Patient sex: F
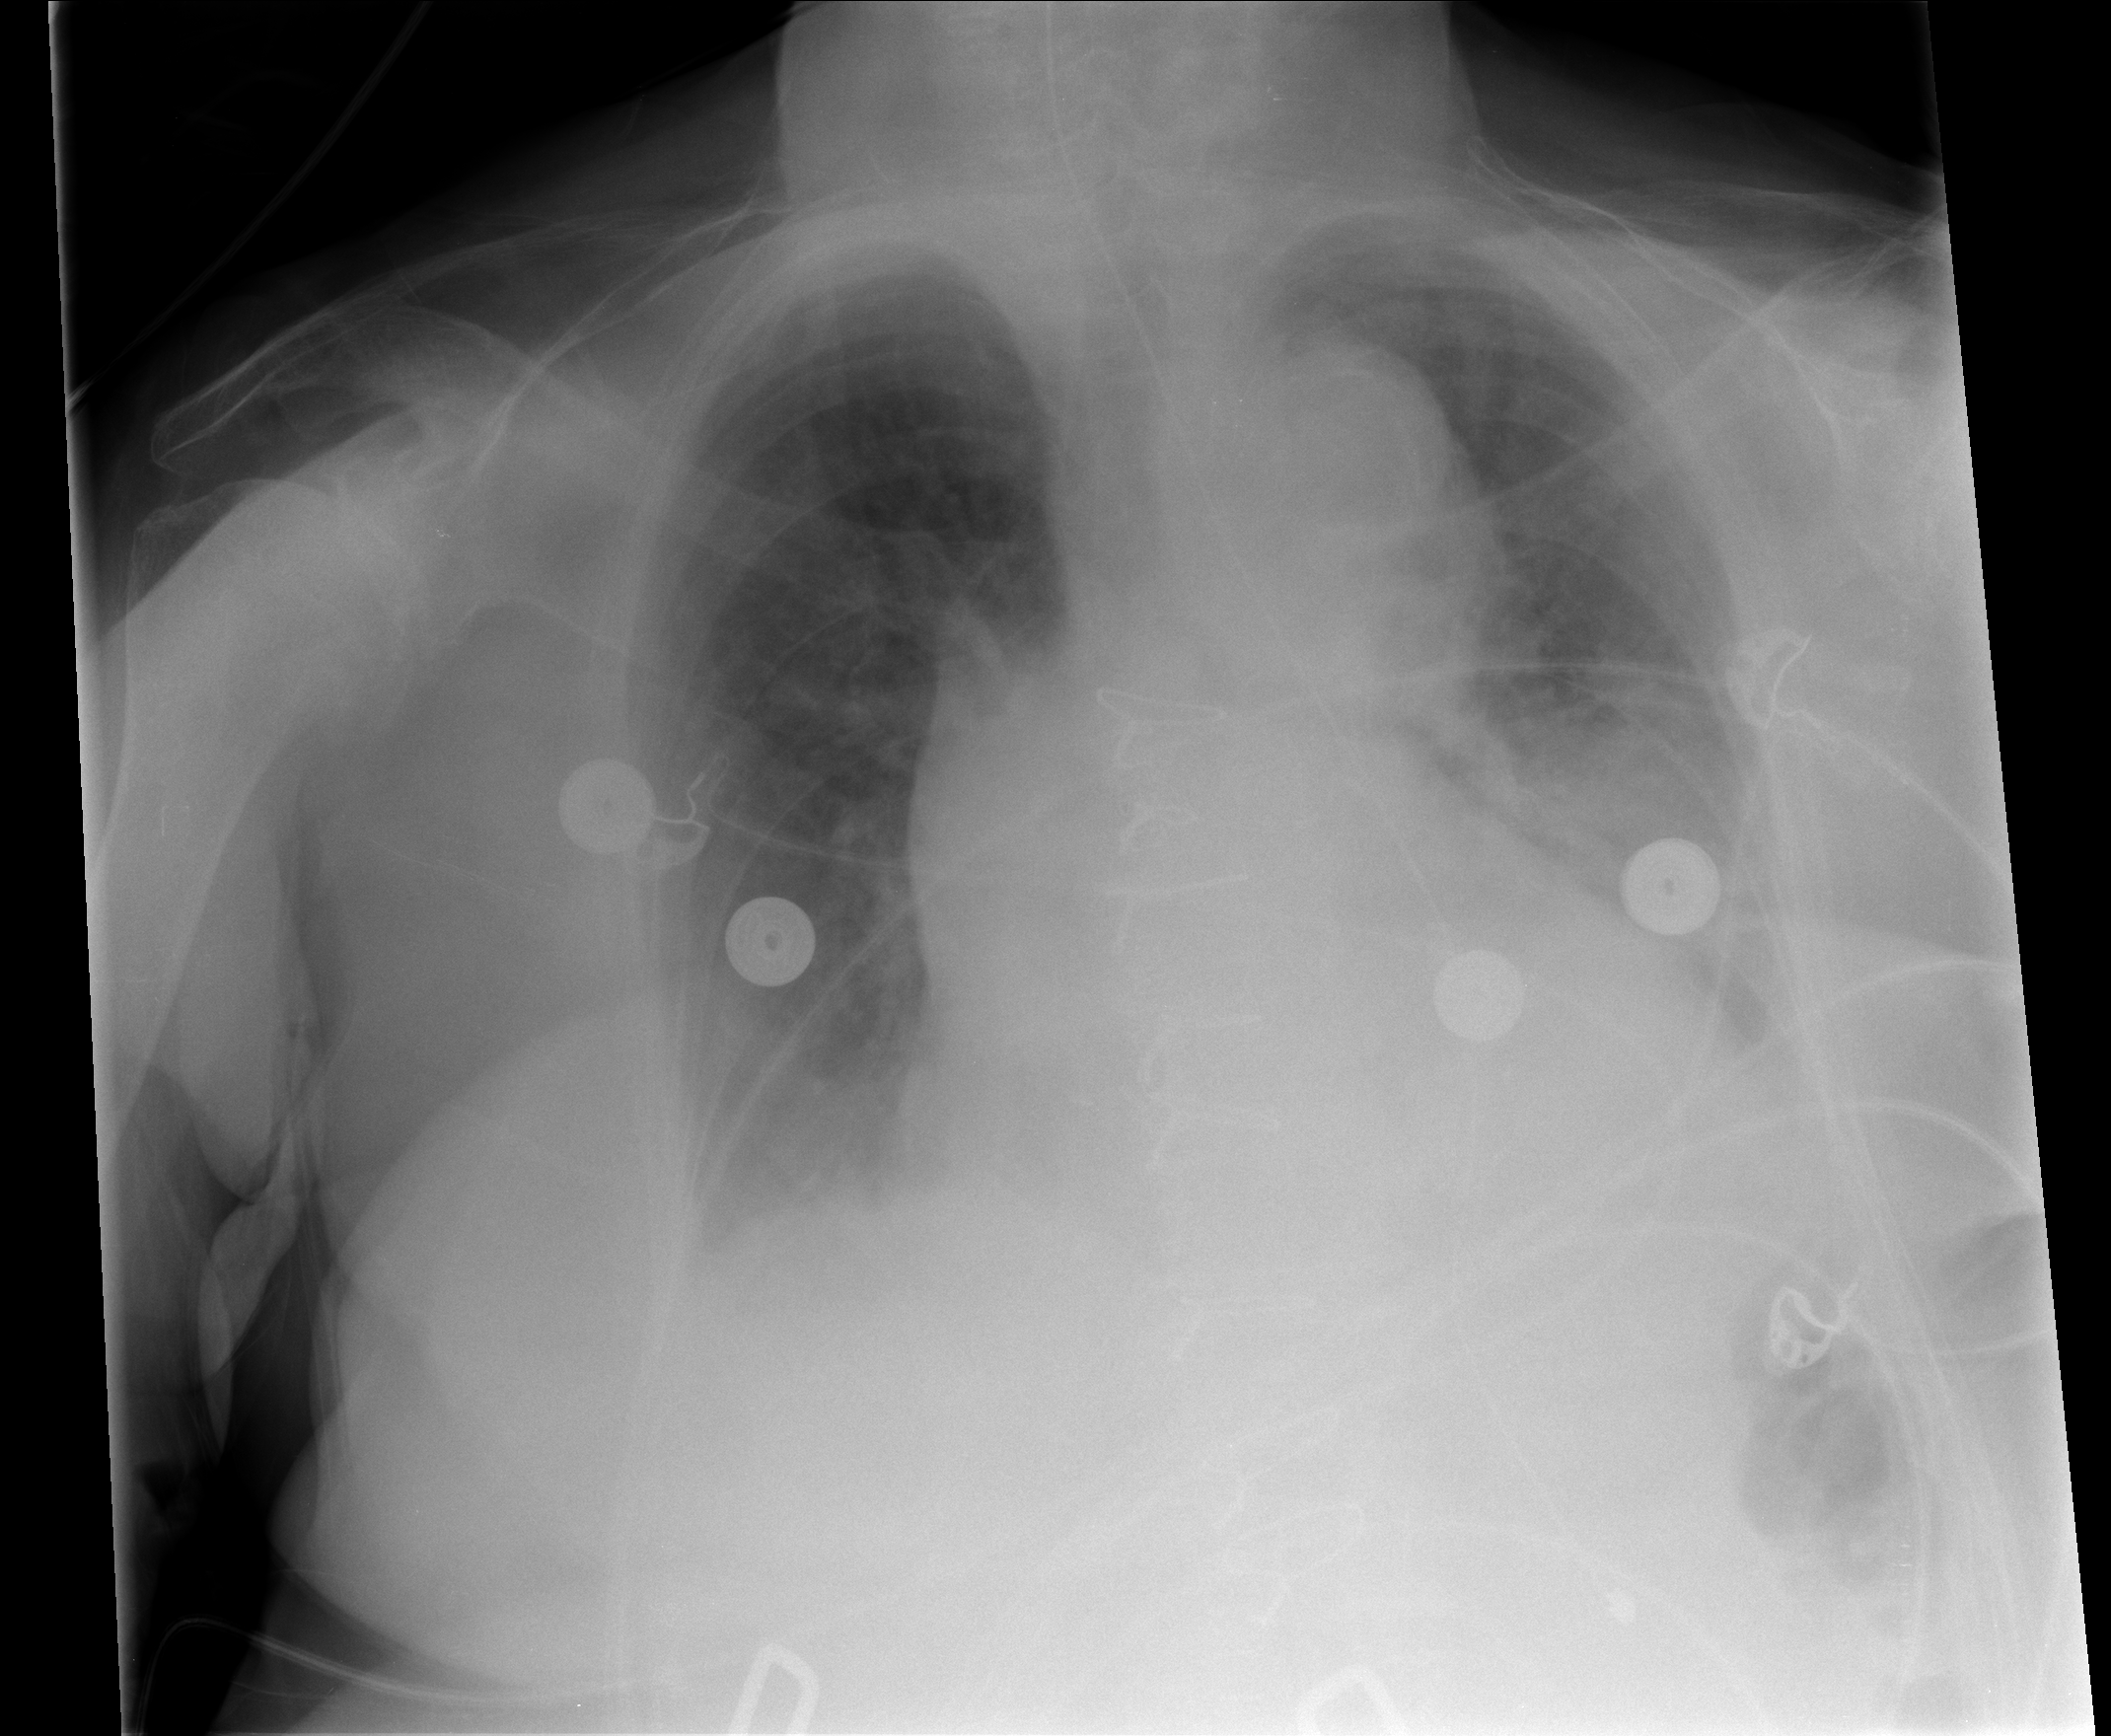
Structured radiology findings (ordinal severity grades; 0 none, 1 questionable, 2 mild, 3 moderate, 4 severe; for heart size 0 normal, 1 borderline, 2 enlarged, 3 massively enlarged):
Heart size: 1
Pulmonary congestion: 2
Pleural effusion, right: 2
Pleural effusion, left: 2
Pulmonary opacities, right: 1
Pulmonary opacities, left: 3
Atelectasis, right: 2
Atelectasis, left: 2